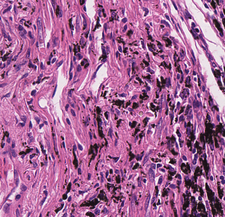
Tumor epithelial tissue: no
Tumor-associated stroma tissue: yes
Normal tissue: no